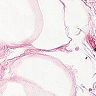
Metastatic tissue present: no